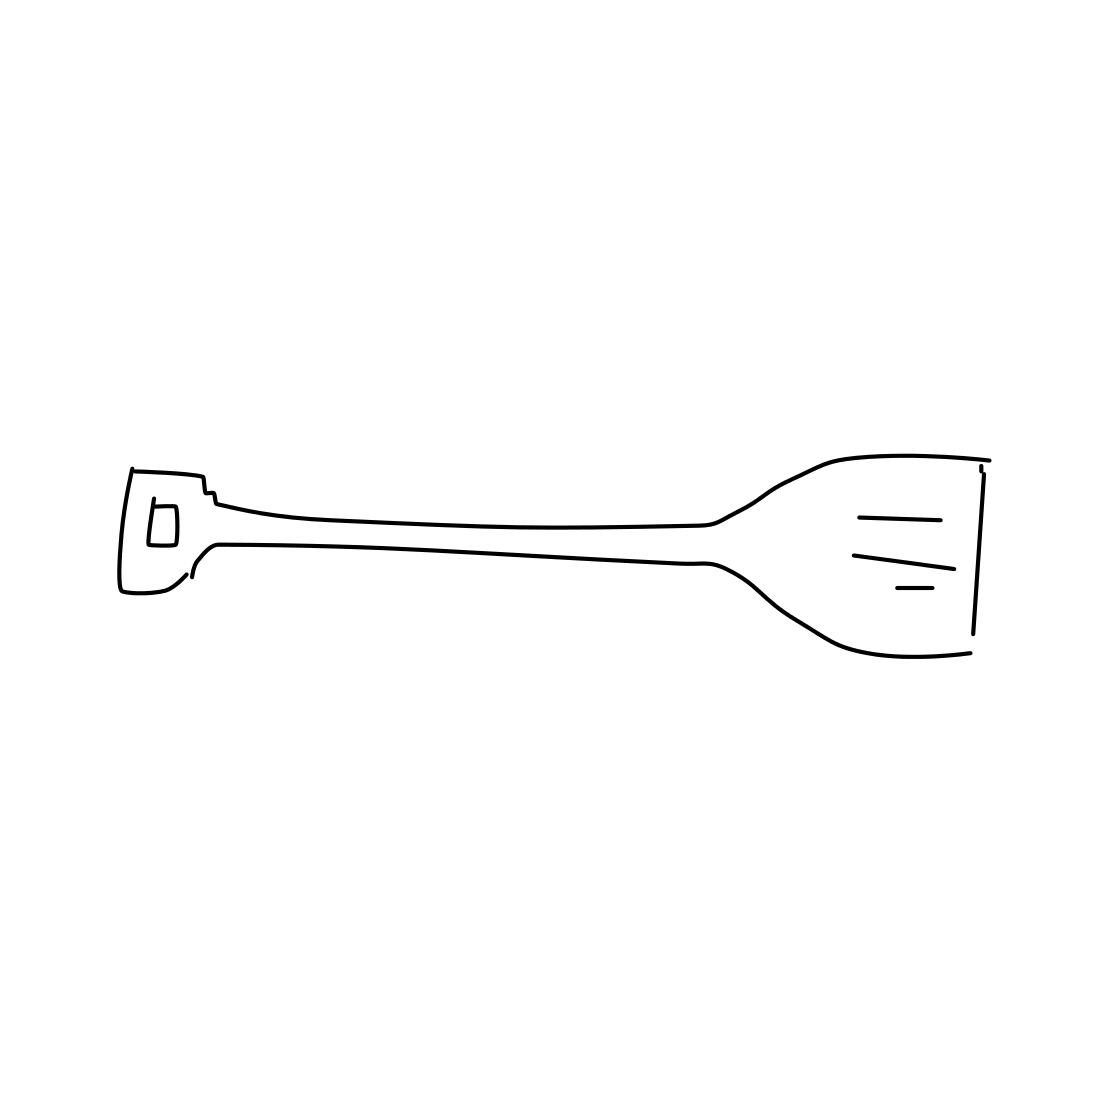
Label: shovel